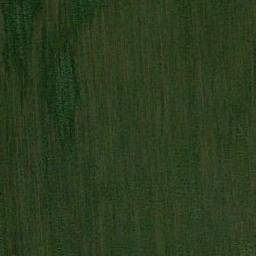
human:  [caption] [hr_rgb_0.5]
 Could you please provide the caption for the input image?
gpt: A large lush green meadow covered with green grass .

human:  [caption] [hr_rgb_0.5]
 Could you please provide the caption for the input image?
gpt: There are some thin lines in the meadow .

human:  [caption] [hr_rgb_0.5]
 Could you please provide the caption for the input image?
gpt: The entire image is dominated by grass .

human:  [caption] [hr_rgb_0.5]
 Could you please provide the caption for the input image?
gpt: This meadow has dense grasses and a vertical striped texture .

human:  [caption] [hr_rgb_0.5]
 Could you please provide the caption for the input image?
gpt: A green and smooth meadow with many stripes .